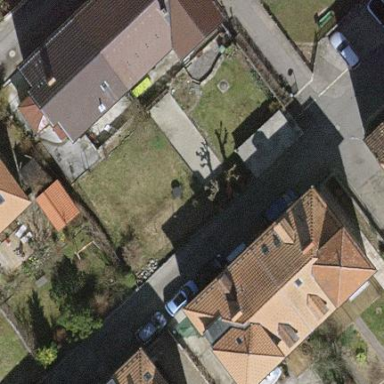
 designed for leisure activities on land."